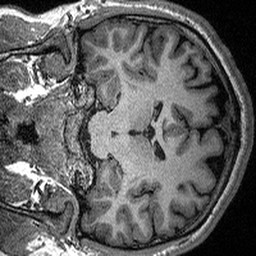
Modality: T1w
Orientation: coronal
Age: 23
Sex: male
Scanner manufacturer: siemens
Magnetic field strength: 3 T
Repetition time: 2.3 s
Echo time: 0.00298 s